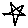
Label: star